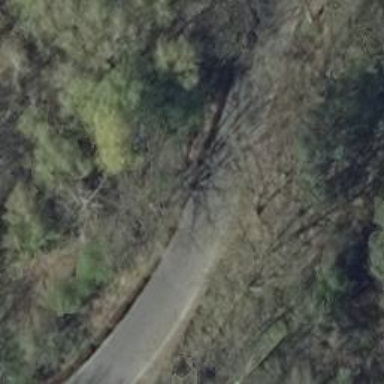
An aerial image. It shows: Unclassified road with asphalt surface.